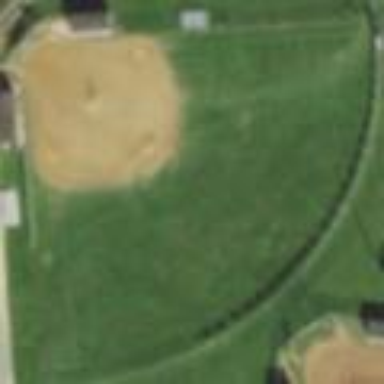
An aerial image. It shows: Baseball pitch for leisure land.